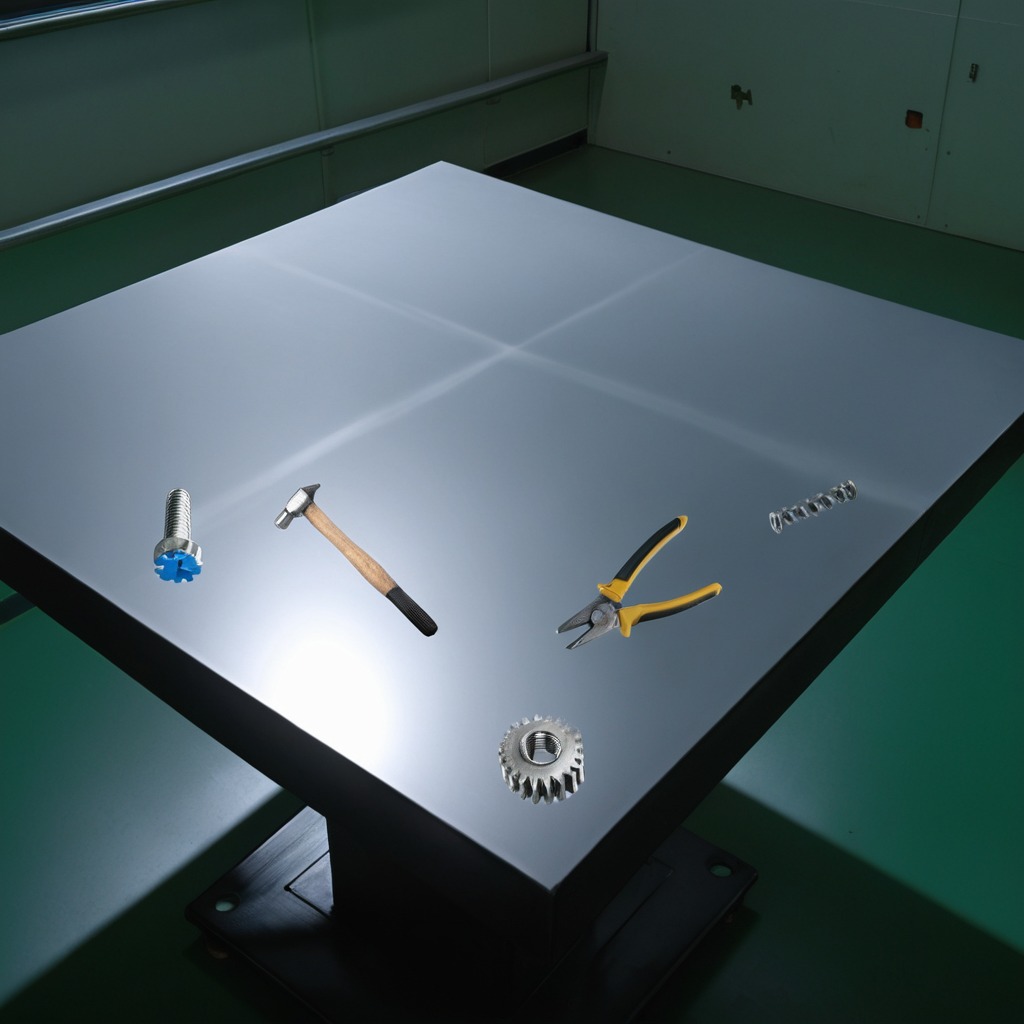
A steel gear with teeth, a hammer, a metal machine screw, a pair of pliers, and a coiled metal spring are lying on the clean empty table in a railway signal maintenance room.